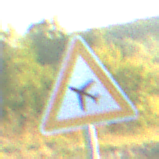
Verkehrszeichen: FlugbetriebRechts
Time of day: SunriseSunset
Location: Outdoor (RoadRail)
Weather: Clear
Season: NotSpecified
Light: Natural